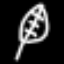
Label: leaf